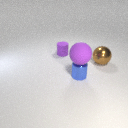
small blue metal cylinder in front of small purple rubber cylinder